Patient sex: F
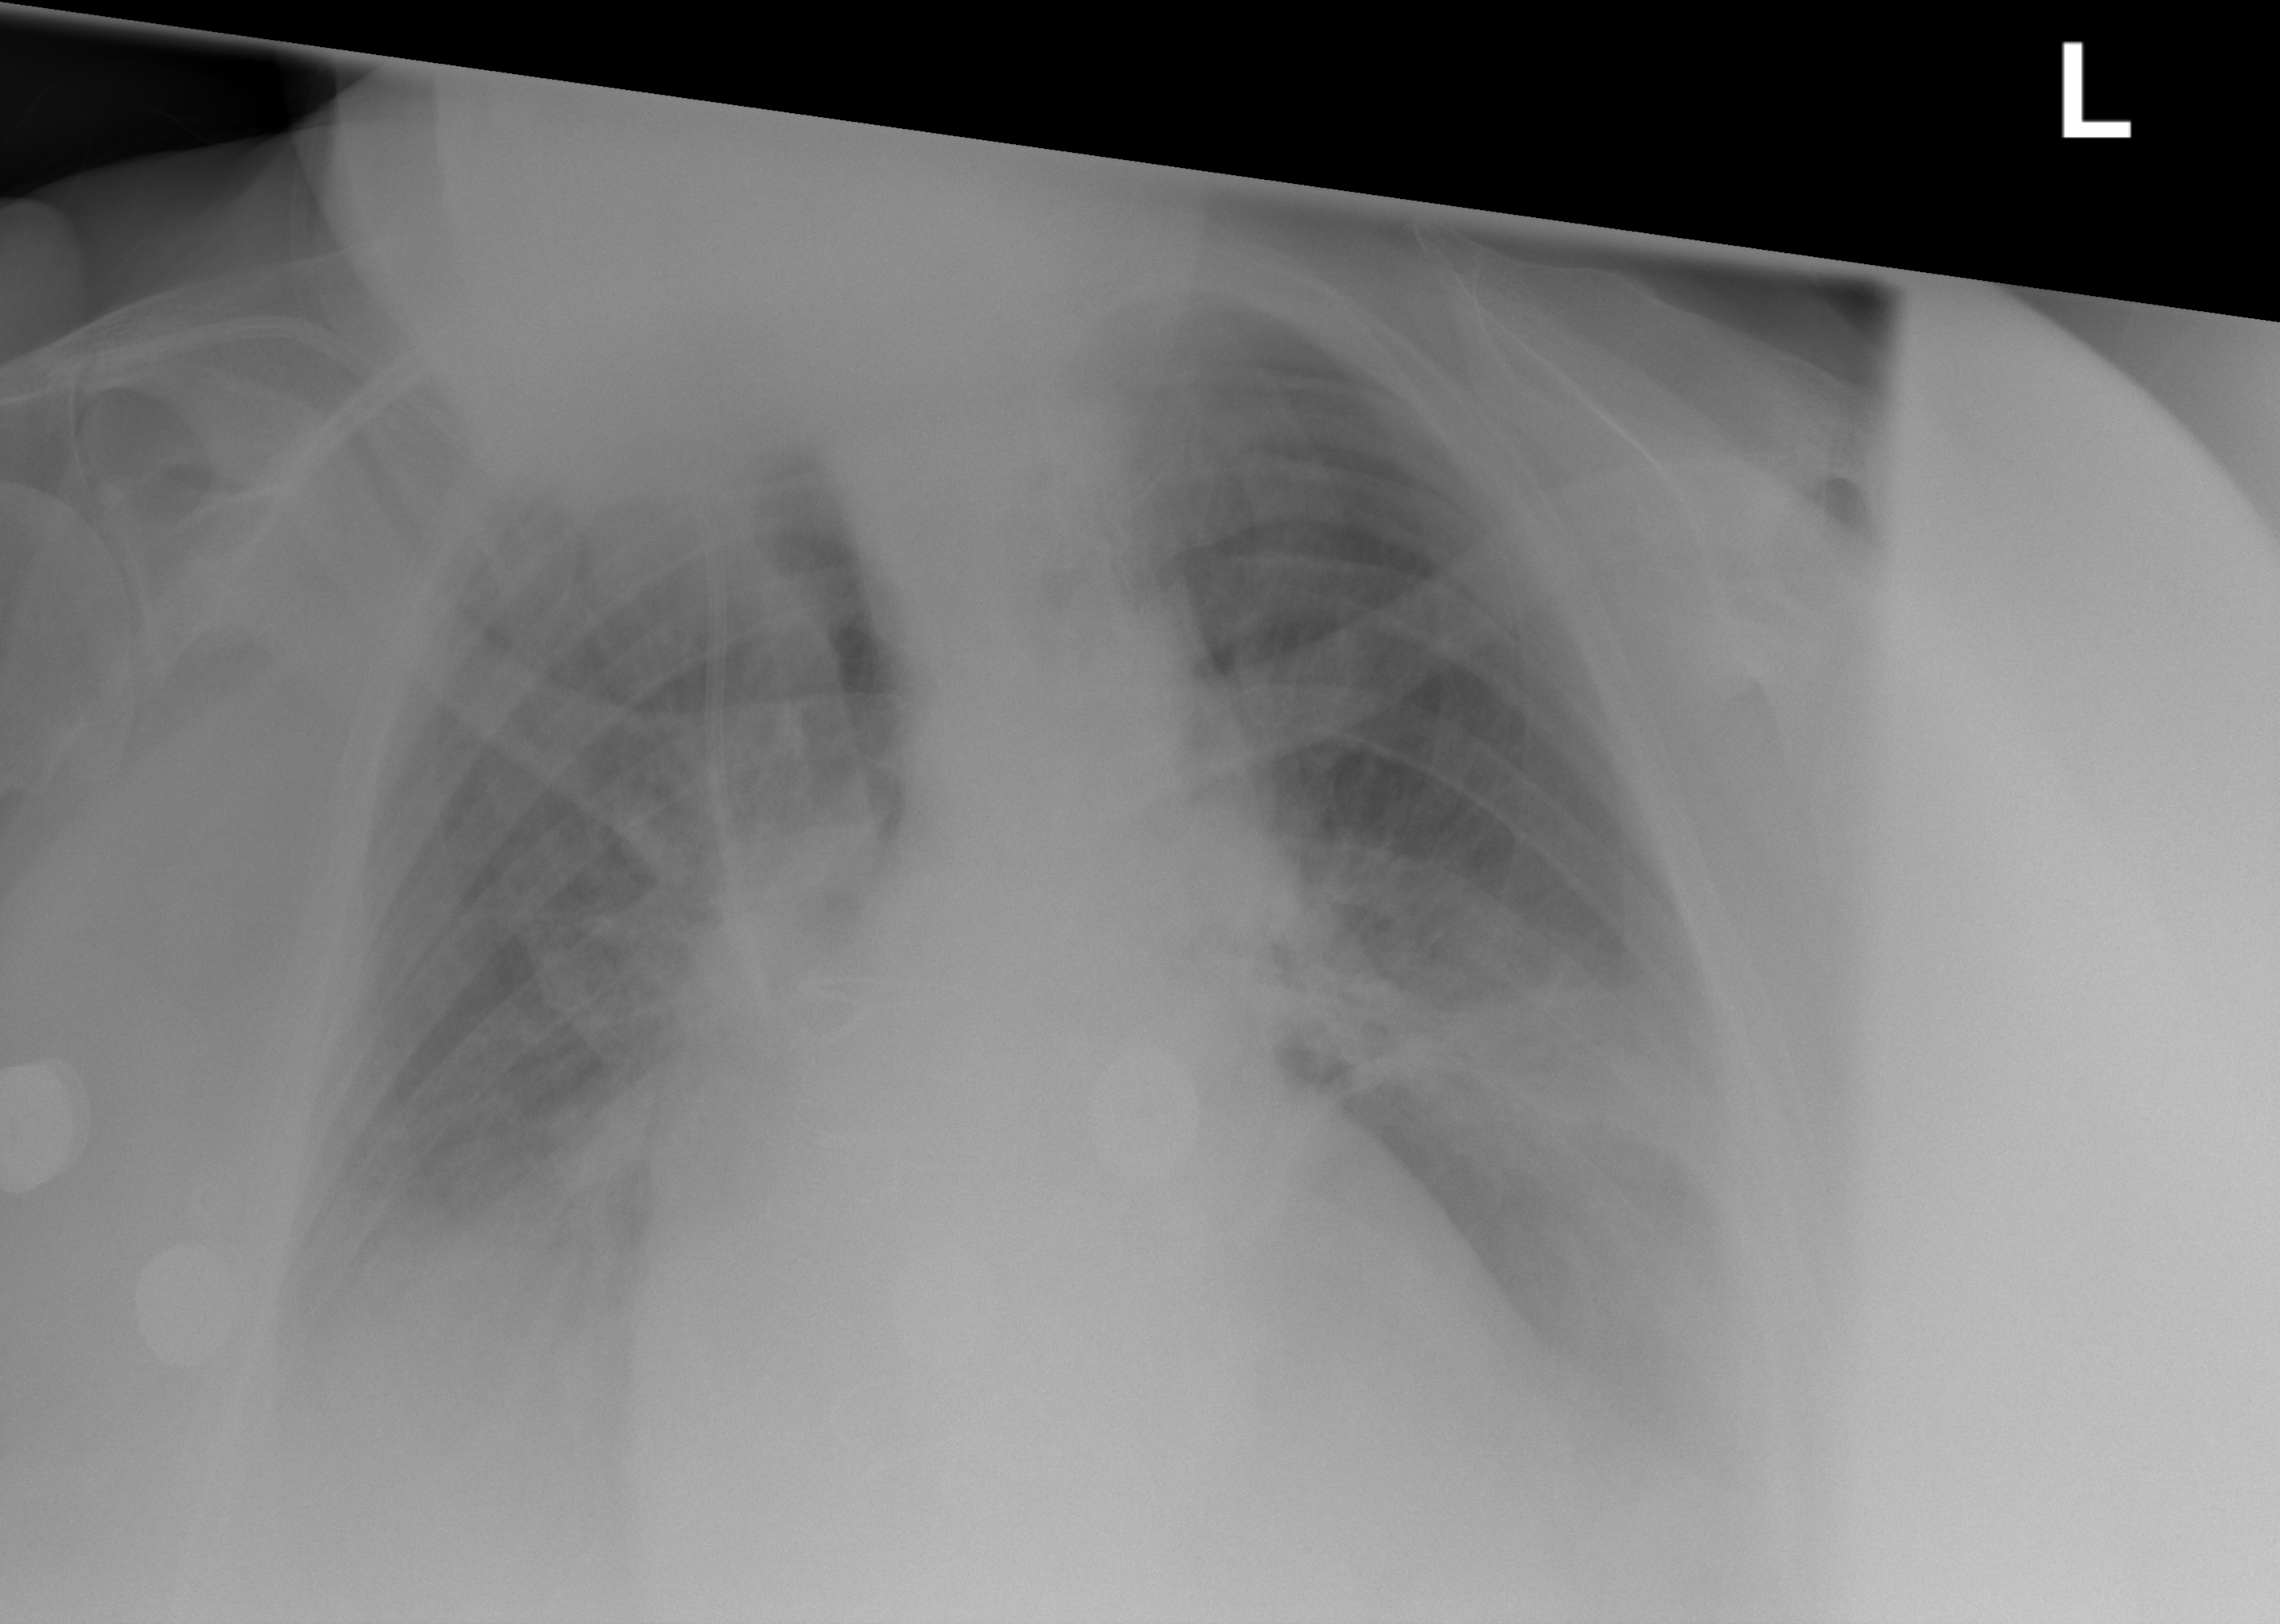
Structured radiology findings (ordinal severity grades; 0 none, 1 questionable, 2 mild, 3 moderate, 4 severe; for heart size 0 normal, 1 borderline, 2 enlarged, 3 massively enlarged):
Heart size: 2
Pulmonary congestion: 0
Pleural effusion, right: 2
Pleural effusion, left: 2
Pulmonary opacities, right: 0
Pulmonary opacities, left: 0
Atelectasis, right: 0
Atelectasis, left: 2